Question: I'm using Three.JS revision 68. I want to make a sphere of little circular sprites, as if the little circular sprites were the "skin" of the sphere. The problem is that the circular sprites I created using canvas should all face the center of this (non-existent) sphere, but they are parallel to the screen instead:

I tried to use the lookAt(vector) method that Sprites should understand as they are subclasses of Object3D, but it's completely ignored and the sprites don't change the direction they are facing:
'''
sphereOfSprites = new THREE.Object3D(),
camera, scene, renderer;
init();
animate();
function init() {
var container, particles, particle;
container = document.createElement('div');
document.body.appendChild(container);
camera = new THREE.PerspectiveCamera( 75, SCREEN_WIDTH / SCREEN_HEIGHT, 1, 10000 );
camera.position.z = 1000;
scene = new THREE.Scene();
renderer = new THREE.CanvasRenderer();
renderer.setSize( SCREEN_WIDTH, SCREEN_HEIGHT );
container.appendChild( renderer.domElement );
var radius = 250;
var numOfSpikes = 200;
var vector = new THREE.Vector3(1,0,0);
for (var i = 0; i < numOfSpikes; i++) {
particle = new THREE.Sprite( new THREE.SpriteMaterial( {
map: new THREE.Texture( generateCircularSprite("white") ),
blending: THREE.AdditiveBlending } ) );
particle.position.x = Math.random() * 2 - 1;
particle.position.y = Math.random() * 2 - 1;
particle.position.z = Math.random() * 2 - 1;
particle.position.normalize();
particle.position.multiplyScalar( radius );
particle.scale.multiplyScalar( 25 );
// HERE IS WHERE I TRY TO MAKE THE SPRITE PARTICLE LOOK TOWARDS THE CENTER OF THE SPHERE
vector.copy( particle.position );
particle.lookAt(vector);
sphereOfSprites.add( particle );
}
scene.add(sphereOfSprites)
}
function generateCircularSprite(color) {
var canvas = document.createElement('canvas');
canvas.height = 100;
canvas.width = 100;
var context = canvas.getContext('2d');
var centerX = canvas.width / 2;
var centerY = canvas.height / 2;
var radius = 50;
context.beginPath();
context.arc(centerX, centerY, radius, 0, 2 * Math.PI, false);
context.fillStyle = 'green';
context.fill();
return canvas;
}
'''
What can I use for making the sprites face towards the direction I want?
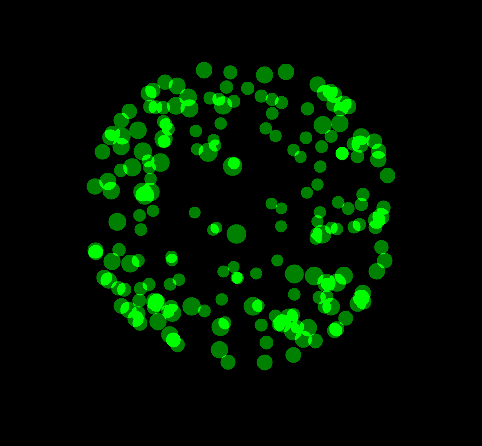
Answer: To Add to the answer by Leeft, You are also telling the particle to "look" at itself with:
'''
vector.copy( particle.position );
particle.lookAt(vector);
'''
I think you mean:
'''
particle.lookAt(sphereOfSprites.position);
'''
I have created a jsfiddle which uses a planeGeometry as suggested by Leeft and also the small change I suggest above.
See the fiddle here: <URL>